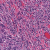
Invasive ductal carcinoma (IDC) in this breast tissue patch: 1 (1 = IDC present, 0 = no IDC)